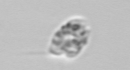
Label: Amoeba